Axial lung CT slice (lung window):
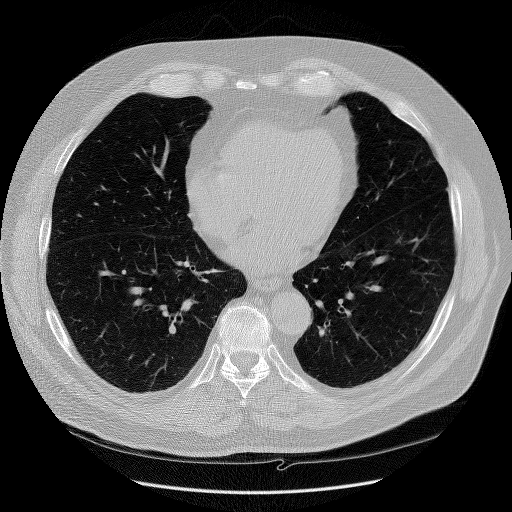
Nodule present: no